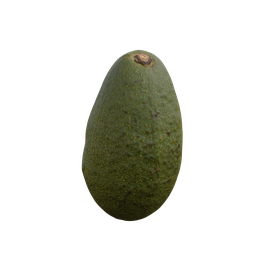
Label: nature